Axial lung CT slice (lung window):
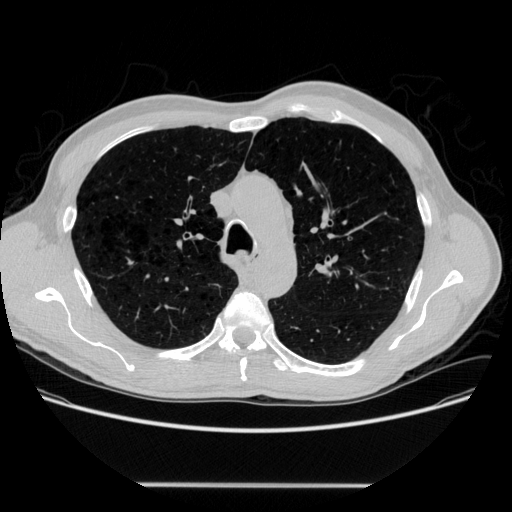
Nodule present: no